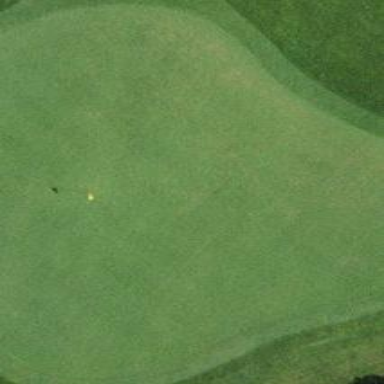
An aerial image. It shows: Golf green.